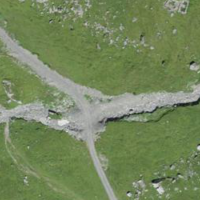
EUNIS habitat code: 23
Species observed at this site:
Gentianella campestris
Gentiana cruciata
Tussilago farfara